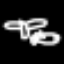
Label: airplane